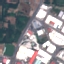
Land use / land cover class: Industrial